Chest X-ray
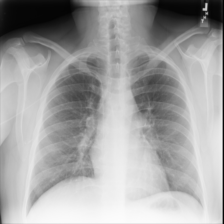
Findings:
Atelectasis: negative
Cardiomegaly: negative
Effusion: negative
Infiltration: negative
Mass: negative
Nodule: negative
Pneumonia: negative
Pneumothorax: negative
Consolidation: negative
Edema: negative
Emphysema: negative
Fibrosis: negative
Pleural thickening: negative
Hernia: negative